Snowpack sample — Snodgrass Mountain, Crested Butte, Colorado (2/4/25, 12:06 PM MST)
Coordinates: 38.923, -106.968
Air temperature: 35 °F
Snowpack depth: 80 cm
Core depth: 70 cm
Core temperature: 32 °F
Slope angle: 14°, slope face: 78°
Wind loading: low
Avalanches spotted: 0
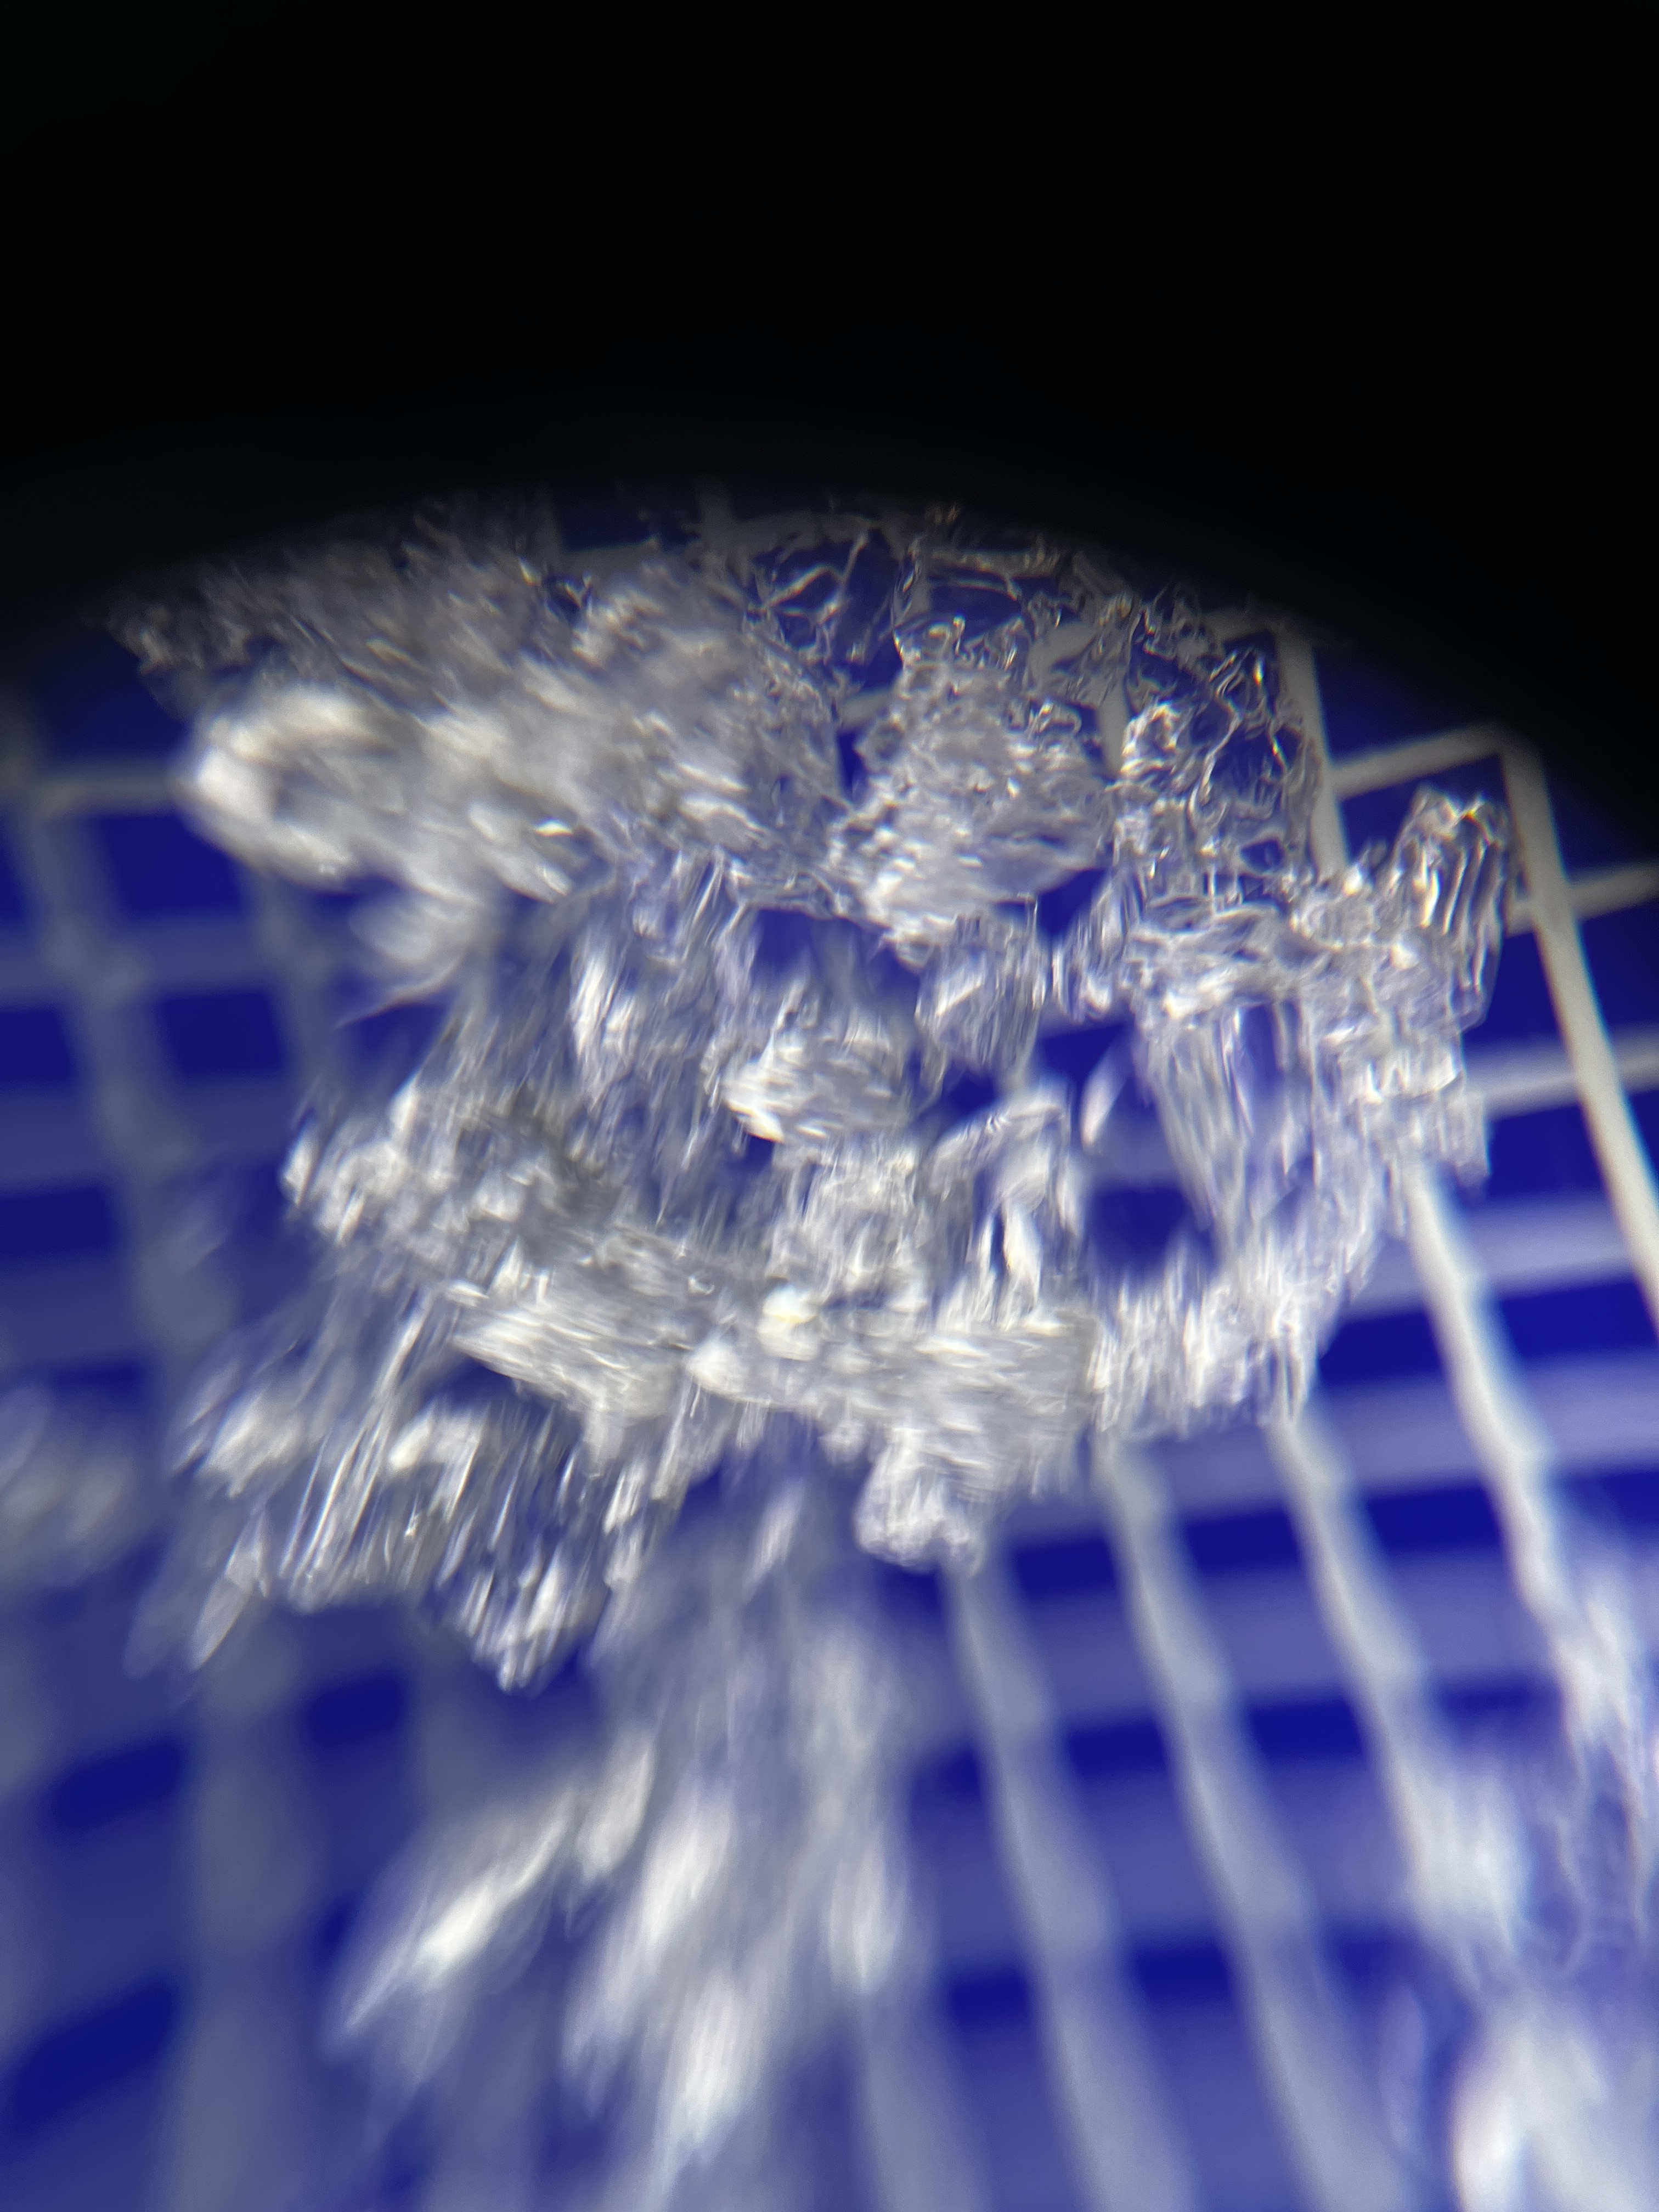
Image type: magnified_profile
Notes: No avalanches nearby, unusually warm weather for the last month reported by residents, Collected 25 yards from treeline